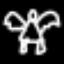
Label: angel